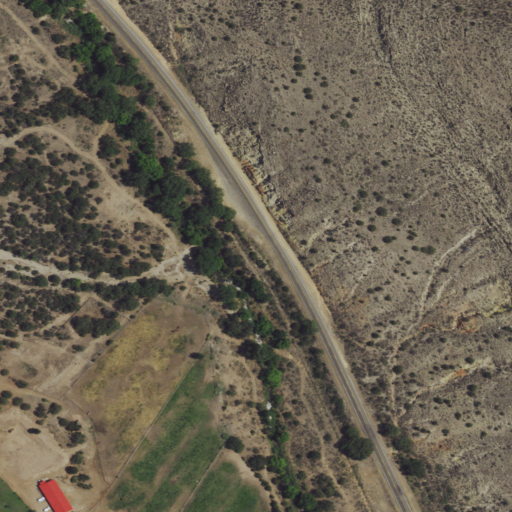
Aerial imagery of valley in New Mexico named Las Chosas Canyon containing shrub, grassland, open development, pasture, evergreen forest, and low intensity development